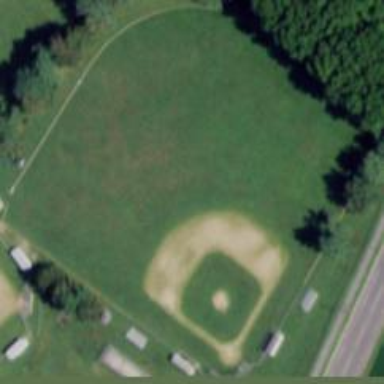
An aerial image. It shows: Baseball pitch for leisure and sports activities.